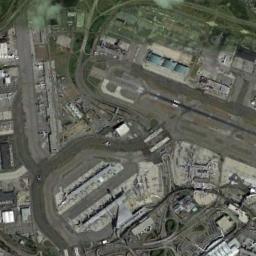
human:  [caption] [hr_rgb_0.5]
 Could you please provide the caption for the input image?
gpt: A huge complex airport with many runways and buildings .

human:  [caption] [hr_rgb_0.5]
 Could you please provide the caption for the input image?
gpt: An airport is surrounded by many buildings .

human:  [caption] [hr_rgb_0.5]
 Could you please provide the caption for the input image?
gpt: There are many buildings near the airport, And no vegetation near the airport .

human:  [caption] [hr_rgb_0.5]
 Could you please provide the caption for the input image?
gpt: An airport with some staggered runways and buildings in the vacant lot and some planes parked on the airport .

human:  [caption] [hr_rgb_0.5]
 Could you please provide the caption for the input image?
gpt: There are many buildings of different sizes and shapes at the airport .